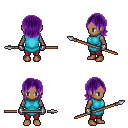
a pixel art fantasy rpg character, female body template, human, dark skin, teal tunic, red pants, purple long bangs hairstyle, metal gloves, spear, four views (front, back, left, right), 2x2 character sprite sheet, small pixel art, hard edges, no anti-aliasing